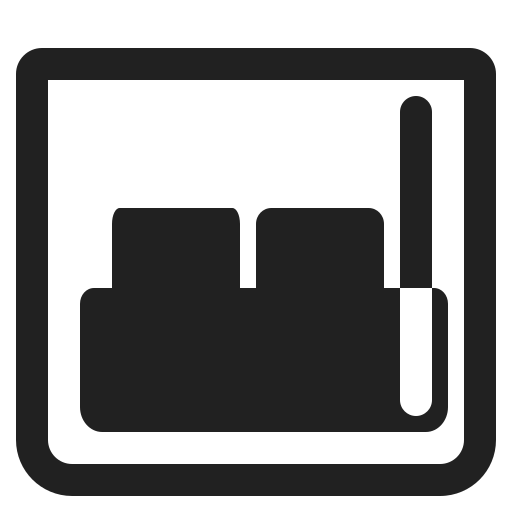
tumbler glass high contrast